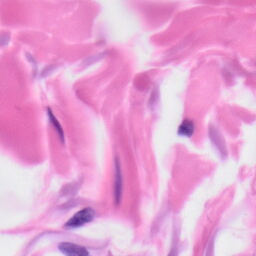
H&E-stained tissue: Skin